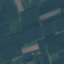
Label: AnnualCrop